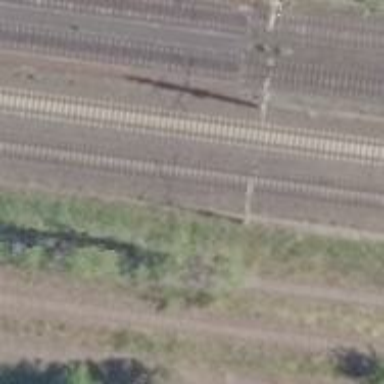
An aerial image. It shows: Milestone along the railway track with catenary mast.